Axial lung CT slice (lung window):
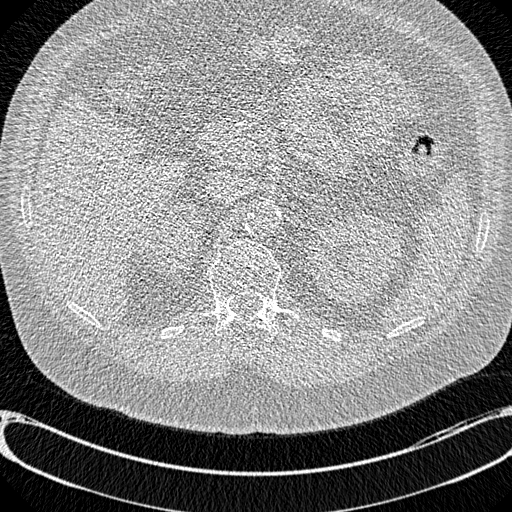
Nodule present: no